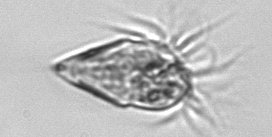
Label: Strombidium_morphotype1